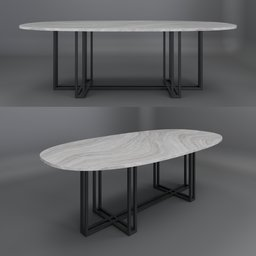
Label: furniture